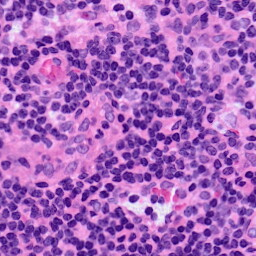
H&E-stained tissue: LymphNode